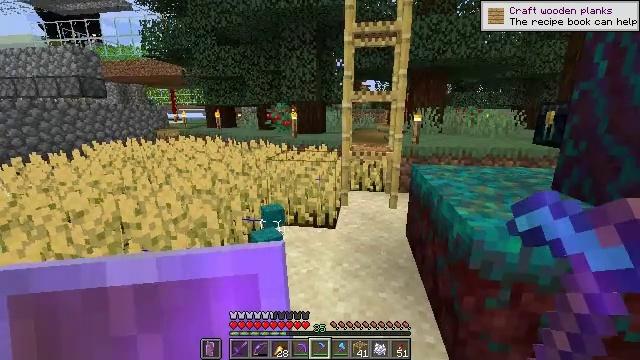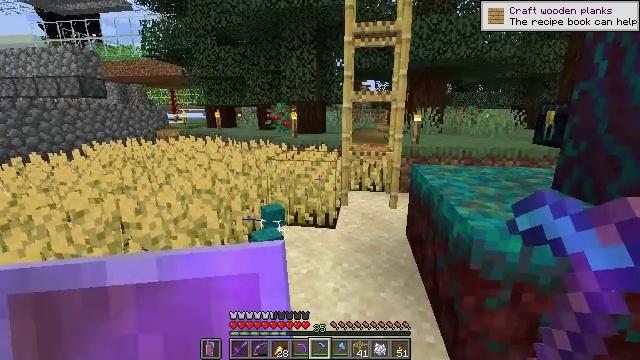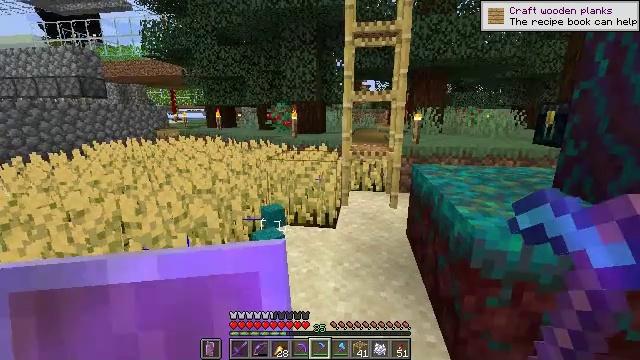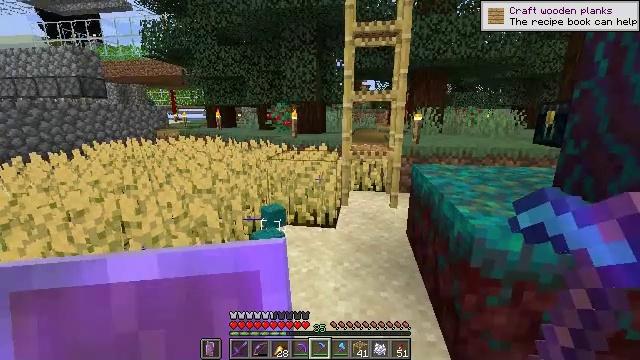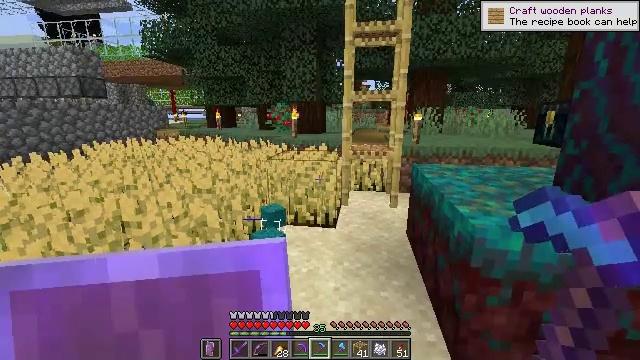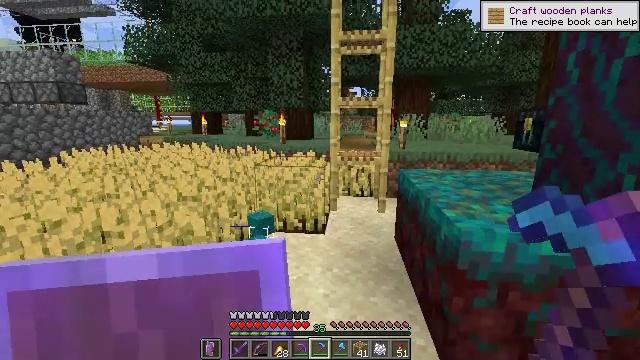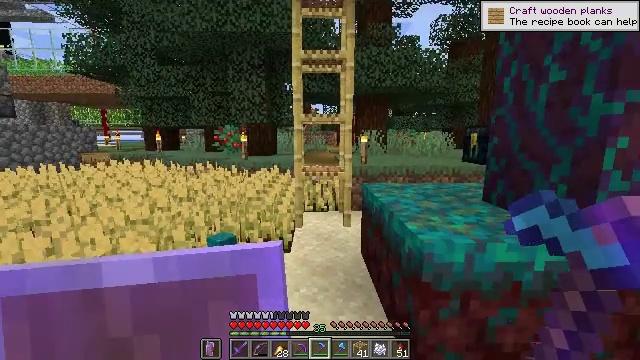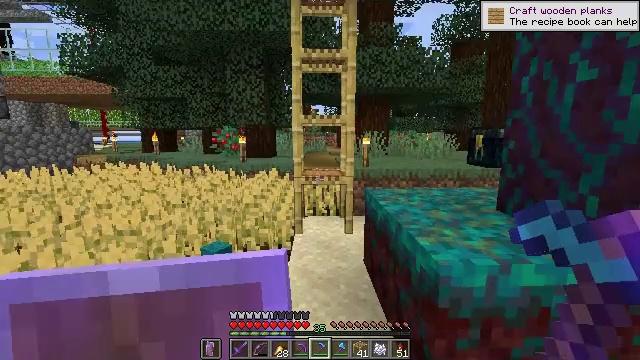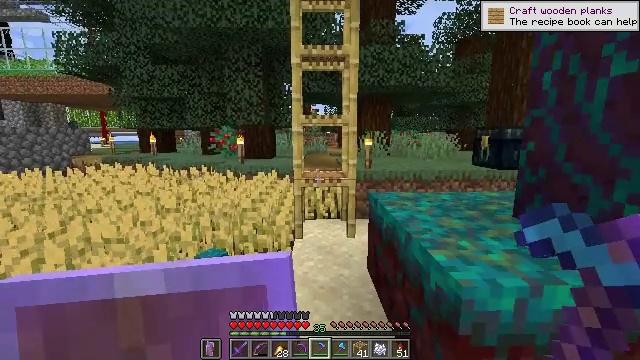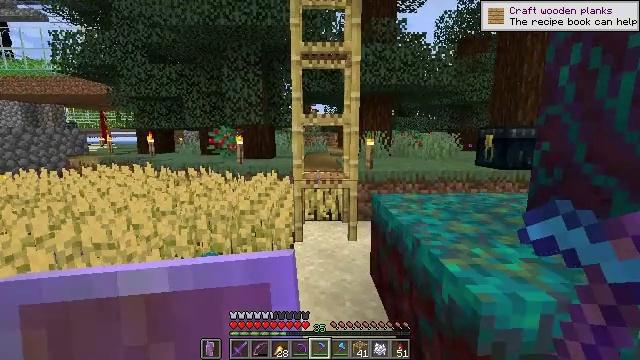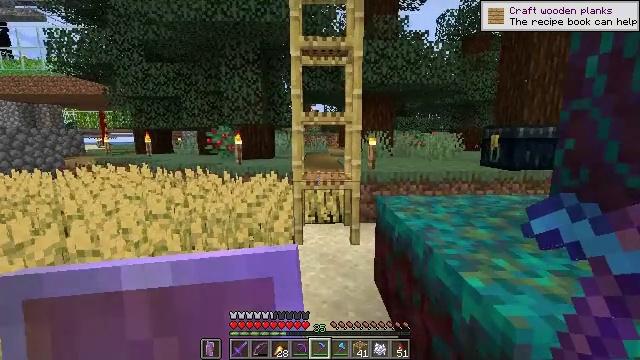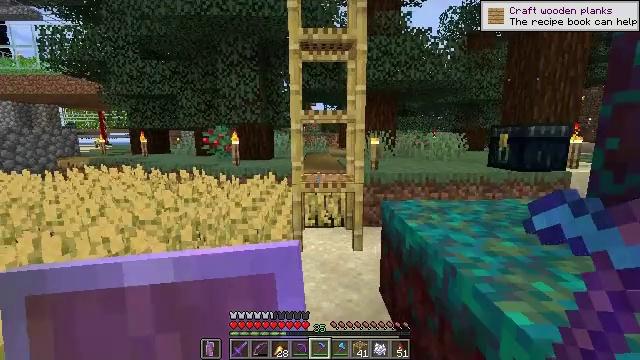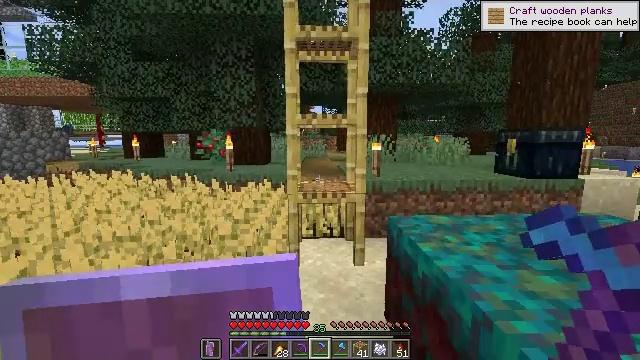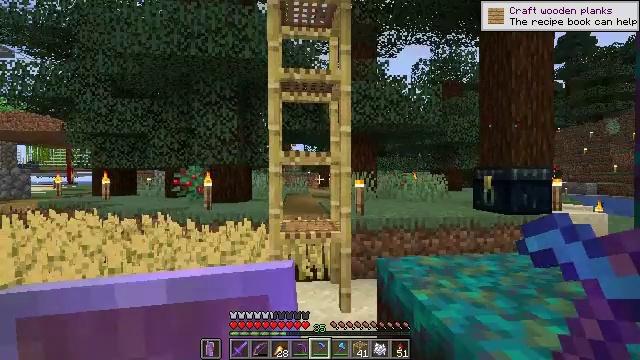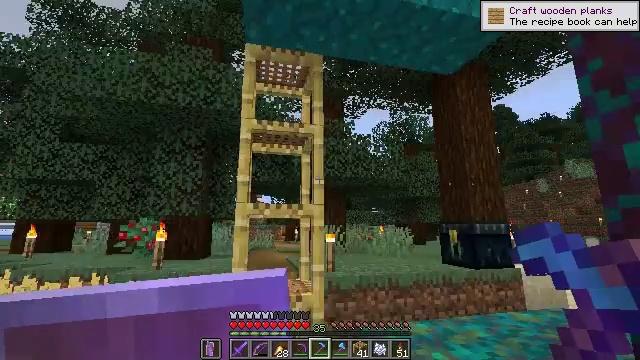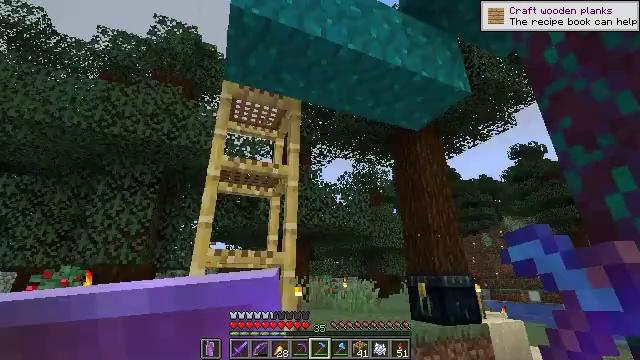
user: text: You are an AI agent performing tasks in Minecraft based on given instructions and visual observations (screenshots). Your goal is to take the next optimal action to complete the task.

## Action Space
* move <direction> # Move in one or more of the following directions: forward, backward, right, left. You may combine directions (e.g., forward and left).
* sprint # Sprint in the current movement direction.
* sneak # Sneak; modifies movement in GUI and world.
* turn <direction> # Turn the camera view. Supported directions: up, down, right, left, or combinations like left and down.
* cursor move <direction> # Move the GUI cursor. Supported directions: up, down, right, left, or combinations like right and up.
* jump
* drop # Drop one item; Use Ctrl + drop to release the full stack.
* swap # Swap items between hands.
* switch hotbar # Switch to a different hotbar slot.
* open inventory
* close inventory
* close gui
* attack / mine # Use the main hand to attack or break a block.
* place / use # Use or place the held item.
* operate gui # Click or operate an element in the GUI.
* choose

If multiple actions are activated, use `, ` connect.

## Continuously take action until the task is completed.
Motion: motion action
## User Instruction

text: Attack the warped wart block to obtain it.
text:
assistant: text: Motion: no_op
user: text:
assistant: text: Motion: no_op
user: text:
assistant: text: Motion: no_op
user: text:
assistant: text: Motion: no_op
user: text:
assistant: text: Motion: turn right and up
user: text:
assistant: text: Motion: move forward, turn right and up
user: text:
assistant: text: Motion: move forward
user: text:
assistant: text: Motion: move forward
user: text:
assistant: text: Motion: move forward
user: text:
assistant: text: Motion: move forward
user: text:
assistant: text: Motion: move forward
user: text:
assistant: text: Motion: move forward
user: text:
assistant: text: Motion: move forward and move left, turn right and up
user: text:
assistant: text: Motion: move forward and move left, turn right and up
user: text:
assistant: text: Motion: move forward and move left, turn right and up
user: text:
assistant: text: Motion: move forward and move left, turn right and up
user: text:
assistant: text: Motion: move forward and move left, turn right and up
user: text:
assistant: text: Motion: move forward and move left, turn right and up
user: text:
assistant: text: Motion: move forward, turn right and up
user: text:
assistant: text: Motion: turn right and up
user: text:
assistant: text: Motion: turn right and up
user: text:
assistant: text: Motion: turn right and up
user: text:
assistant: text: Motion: no_op
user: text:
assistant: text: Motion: no_op
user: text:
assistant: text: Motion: no_op
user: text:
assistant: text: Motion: turn left and up
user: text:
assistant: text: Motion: turn left and up
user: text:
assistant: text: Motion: no_op
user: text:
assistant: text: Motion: attack / mine
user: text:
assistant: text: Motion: turn left and down, attack / mine